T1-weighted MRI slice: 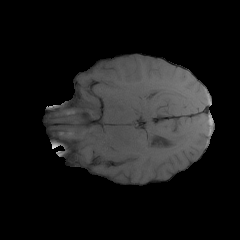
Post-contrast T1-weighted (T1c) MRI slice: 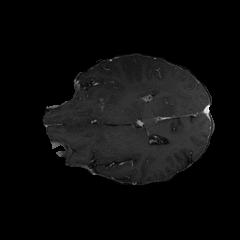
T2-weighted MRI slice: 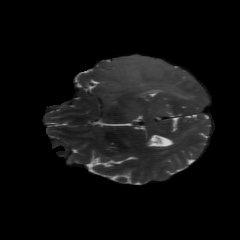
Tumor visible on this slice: yes